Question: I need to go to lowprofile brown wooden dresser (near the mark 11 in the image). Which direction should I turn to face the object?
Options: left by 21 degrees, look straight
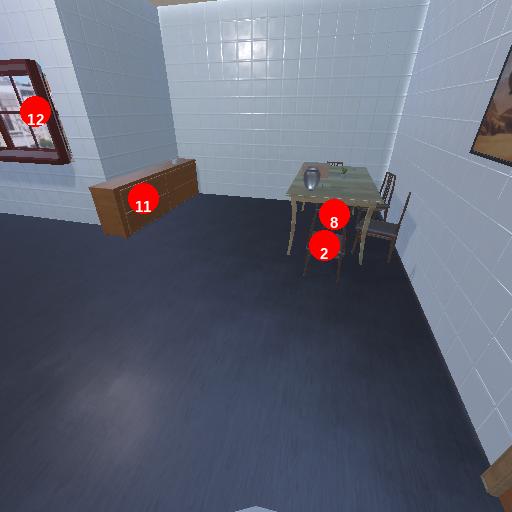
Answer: left by 21 degrees